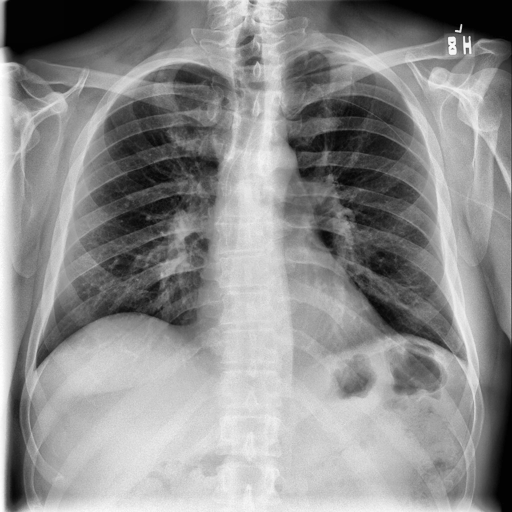
Finding: NORMAL